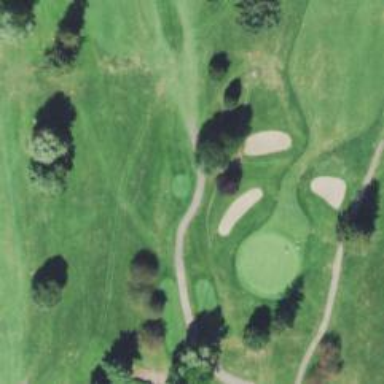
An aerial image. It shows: Golf hole.